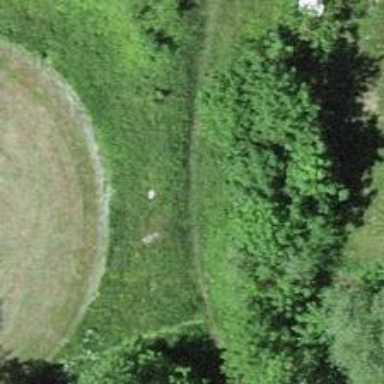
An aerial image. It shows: Path covered with grass.